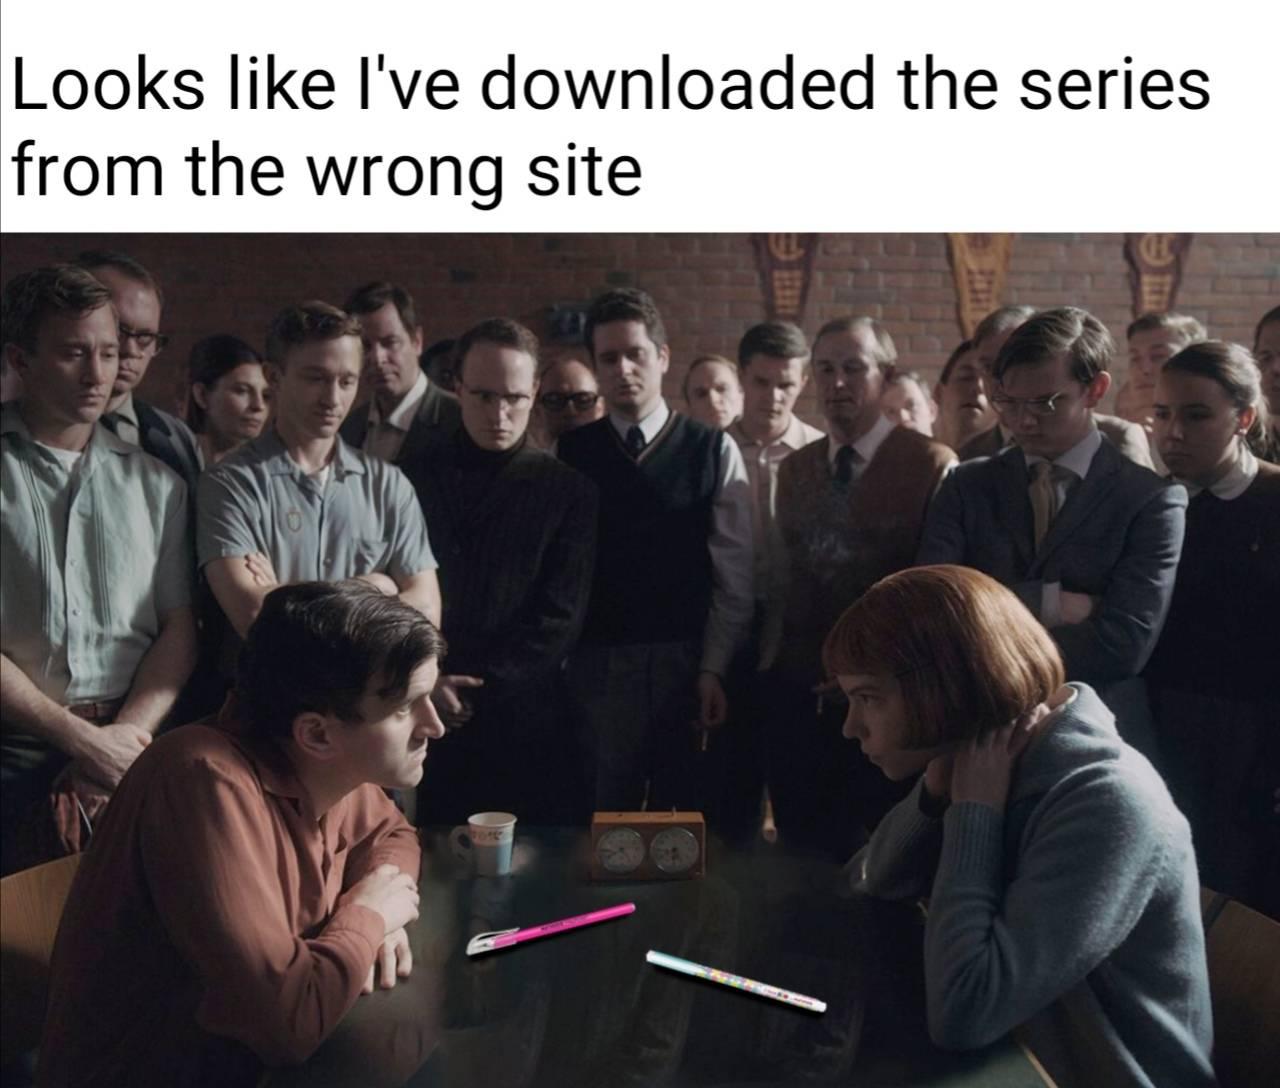
Caption: Looks like I've downloaded the series from the wrong site
Label: non-hate